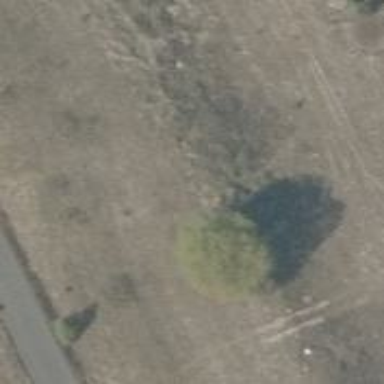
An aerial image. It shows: Hunting stand.